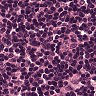
Metastatic tissue present: no